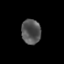
Tissue: prostate
Cell type: T cells
Senescence score: 0.3304
Nuclear area (px): 471
Mean DAPI intensity: 83.157